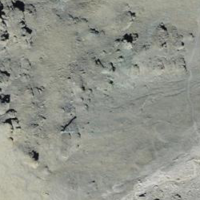
EUNIS habitat code: 48
Species observed at this site:
Geum reptans